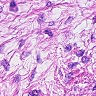
Metastatic tissue present: yes